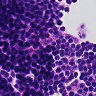
Metastatic tissue present: no